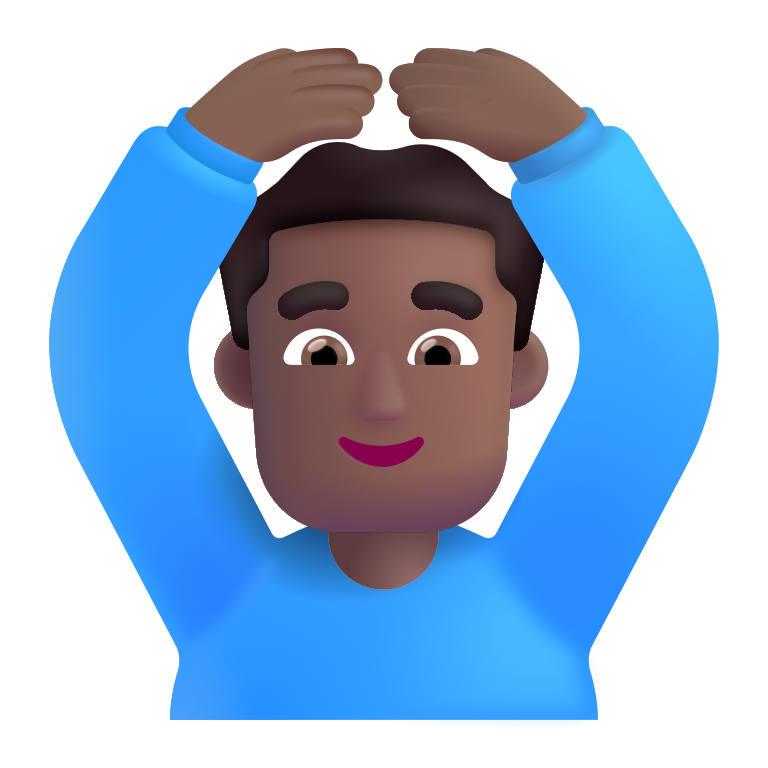
man gesturing ok color  dark